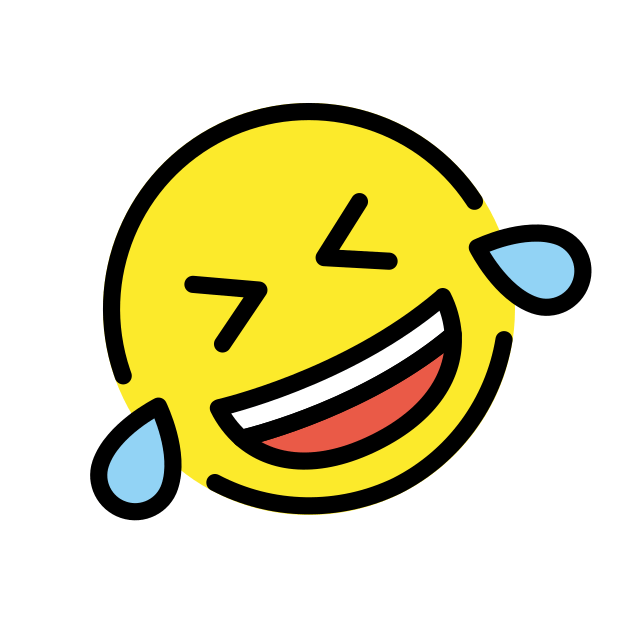
rolling on the floor laughing